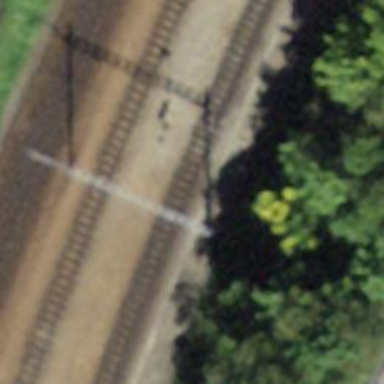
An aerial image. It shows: Railway switch.